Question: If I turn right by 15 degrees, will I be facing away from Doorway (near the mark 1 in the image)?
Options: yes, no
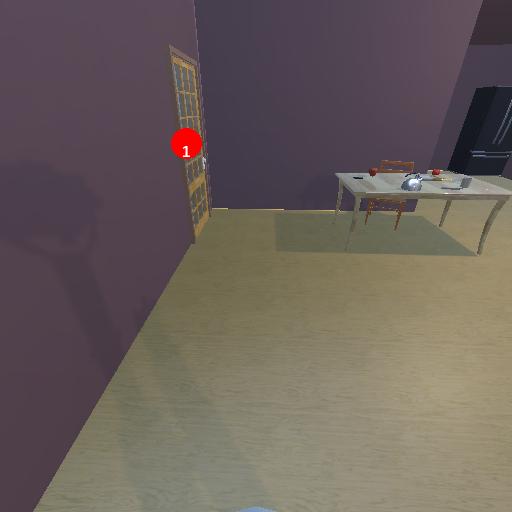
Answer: yes